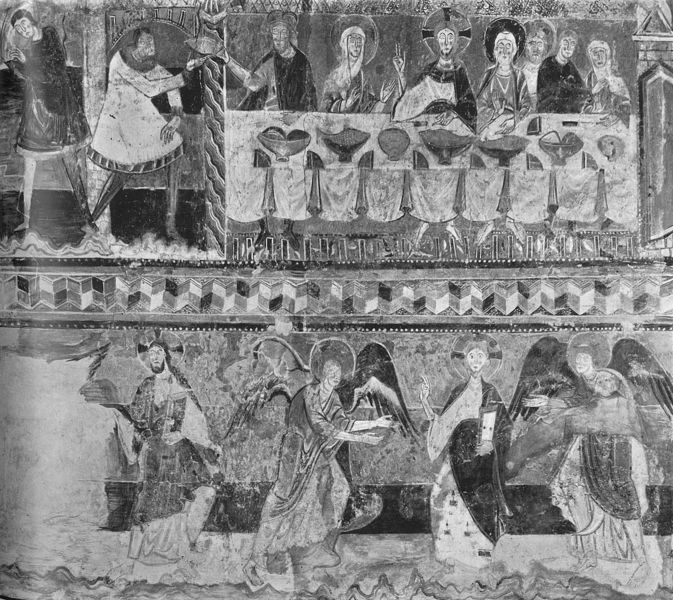
Titel: Saint-Aignan in Brinay-sur-Cher
Standort: Brinay-sur-Cher, Saint-Aignan (EU - F)
Schlagwörter: flügel, weiß, frauen, menschen, grau, mitte, männer, schwarz, tisch, zeichnung, malerei, muster, ornament, diener, tischtuch, kirche, engel, schalen, füße, italien, essen, tafel, wein, brot, buch, fries, heiligenschein, christus, jesus, mittelalter, romanik, segen, fresko, abendmahl, jünger, romanisch, heiligenschien, apostel, letztes abendmahl, letztes, spätantike, slügel